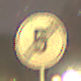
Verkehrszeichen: EndeGeschwindigkeit5
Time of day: Night
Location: Outdoor (Suburban)
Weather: Clear
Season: NotSpecified
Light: Artificial